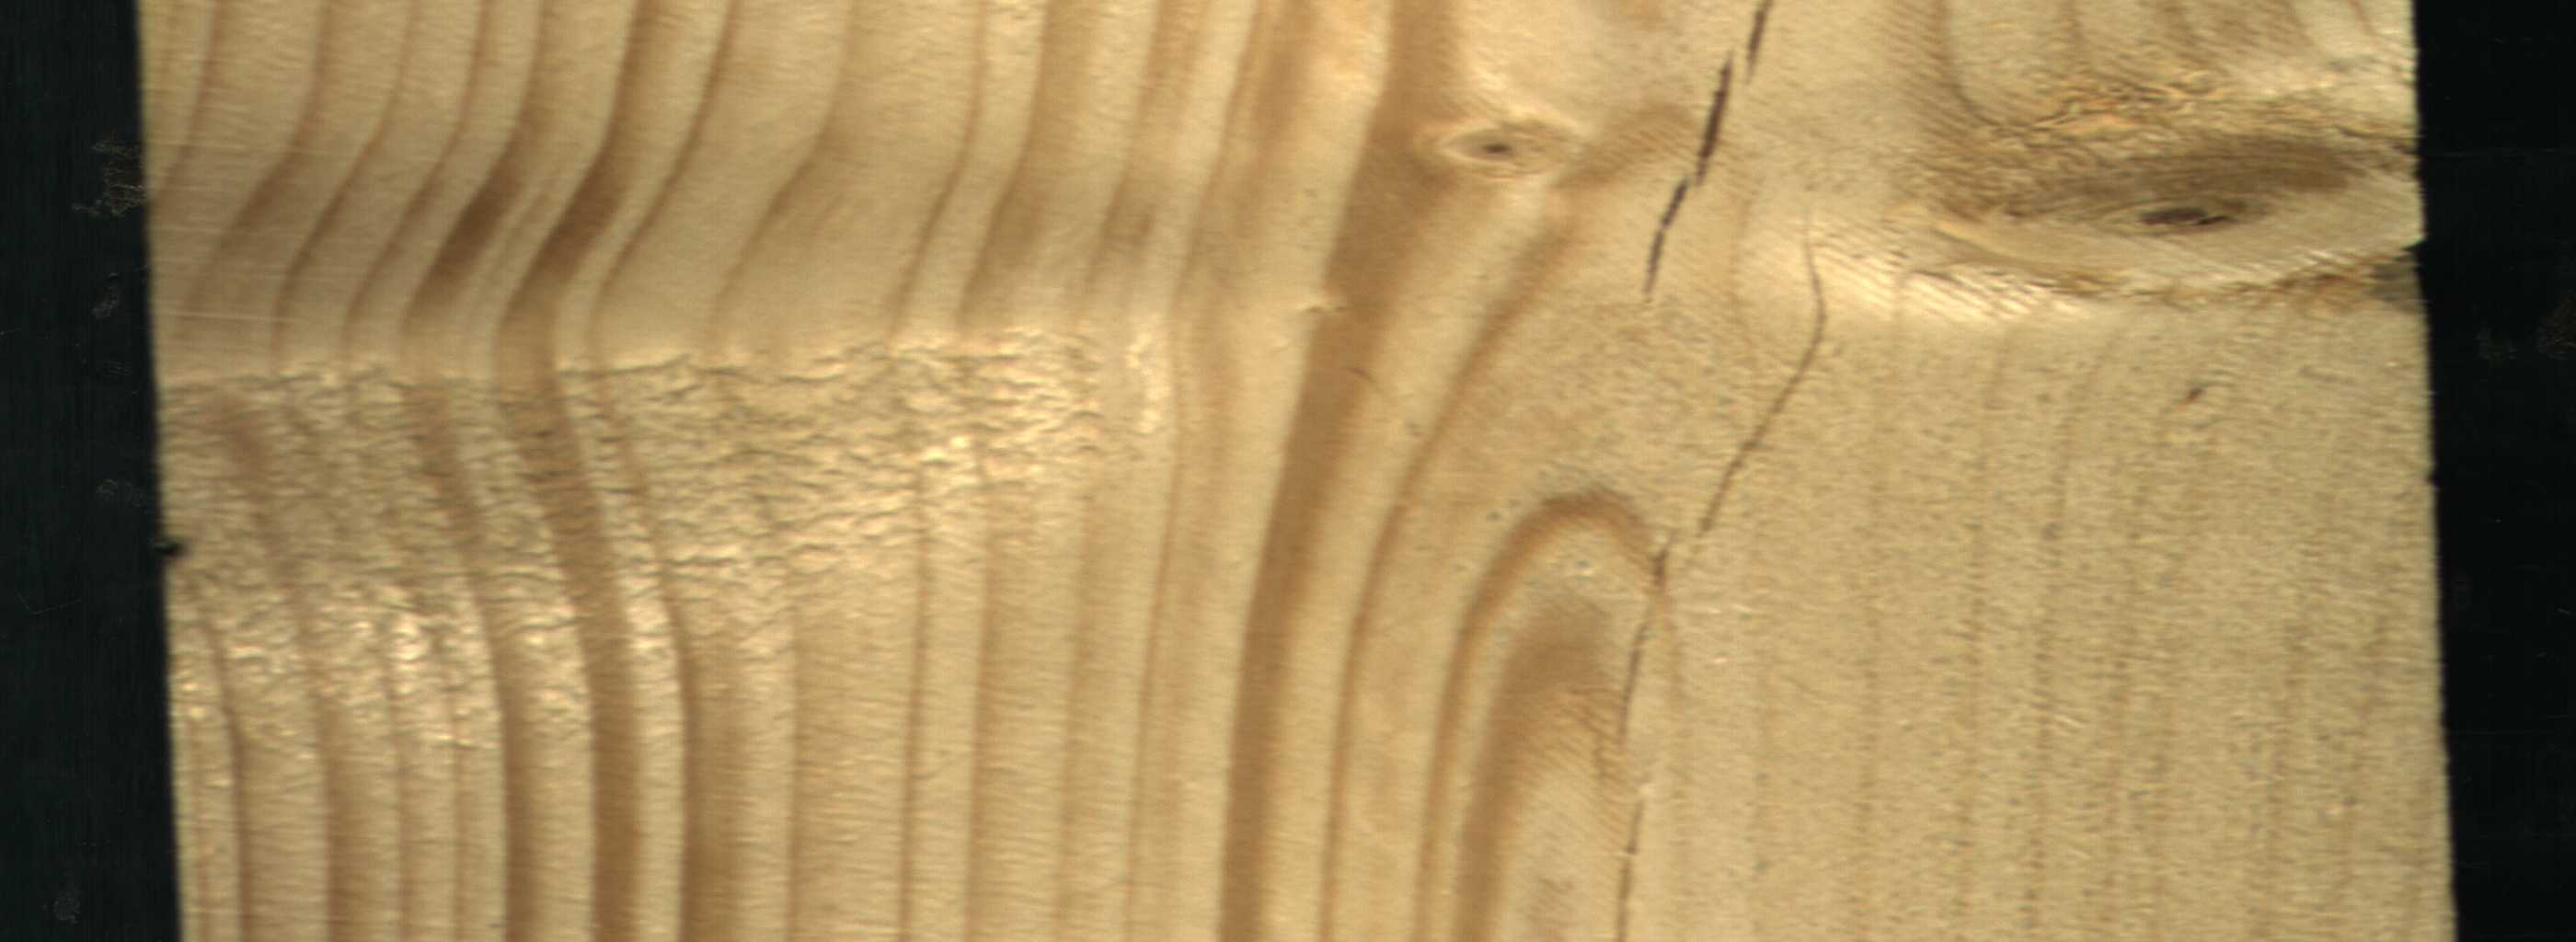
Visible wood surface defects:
resin
Crack
Crack
Crack
Knot_missing
Live_Knot
Live_Knot